Field crop: maize
Growth stage: 2
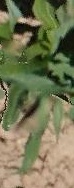
Species: maize